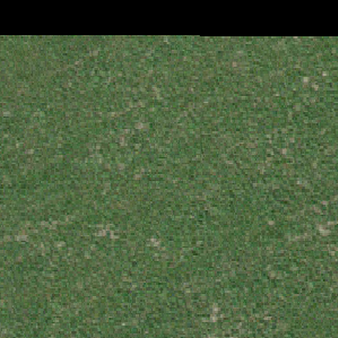
Label: other